Question: I have integrated the Airship SDK into an Android app.
After app startup and Airship take off I'm getting the following debug info in my logs:
'''
07-27 12:46:31.916 XXX - UALib( 1545): Initializing Push.
07-27 12:46:31.937 XXX - UALib( 1545): Push enabled: true
07-27 12:46:31.941 XXX - UALib( 1545): Starting GCM
07-27 12:46:31.941 XXX APID( 1545): f28dc1b8-76a7-4c2f-9135-66e968ca8922
07-27 12:46:31.941 XXX - UALib( 1545): Initializing Rich Push.
07-27 12:46:31.952 XXX - UALib( 1545): Registering default Actions.
07-27 12:46:31.953 XXX - UALib( 1545): Initializing Analytics.
07-27 12:46:32.025 XXX - UALib( 1545): Using GCM Registration ID: APA91bG3ae7LxgdhRBhpFOS7_QlA0OuYtg5CIoycO6v0moSziWBjycSSs-WMJJ8t6x9liRWi7jaWnaqnKuYU3ORA5S4hsn_vMkEz_7I1YWe76l7kdSiGwkPfc70q4oJCaSp-TaxX1WaHu0SWpX6XHbgwT4vsTABAI187A8xHTy4kGTUg0J6ywMo
'''
But when I go to airship portal and review tokens - there is a device without Registration ID:
'''
APID f28dc1b8-76a7-4c2f-9135-66e968ca8922
Status Active
GCM Registration ID None
'''

And as a result I'm not getting pushes for that device.
Any suggestions?
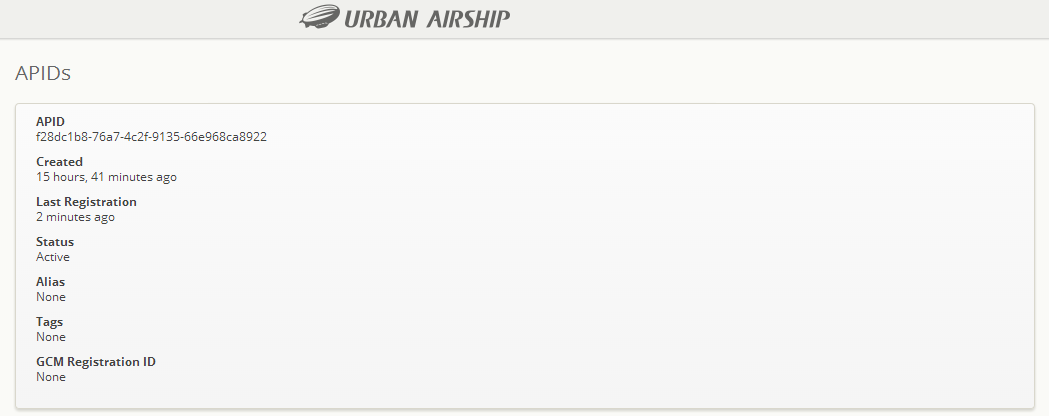
Answer: I have already implemented the urbanairship API. At that time I was also searching for the GCM registration ID. But nowadays urbanairship has changed that thing. So there are two solution for you problem .
1. you can send push message using APID.
2. you can set your unique device id in Alias. Then using the API u can send push message to that aias.
hope it helps :)
please comment for further clarifications